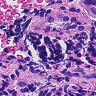
Metastatic tissue present: yes